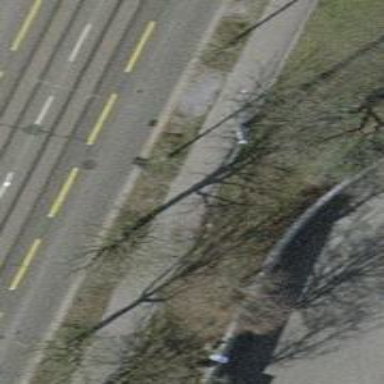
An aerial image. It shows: Avenue lined with trees.